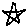
Label: star